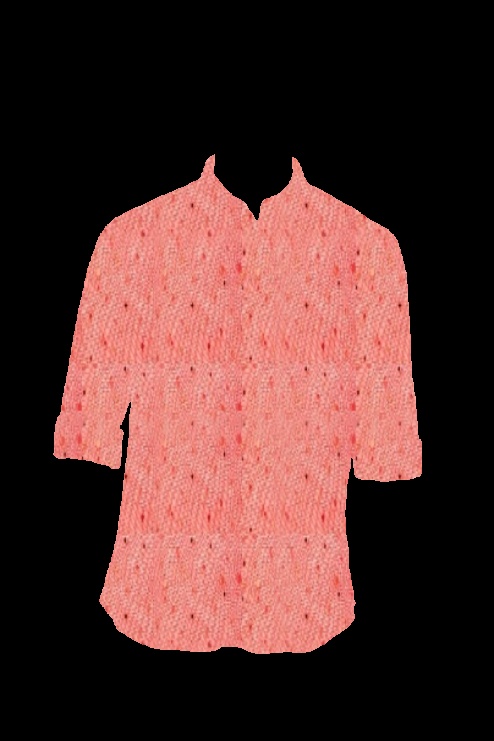
pink coral print tee